Question: I just did a fresh install of windows 8 (+updates) and Visual Studio 2012, and when i run Visual Studio it gives me a compatibility issue and i can't find a way to fix it.

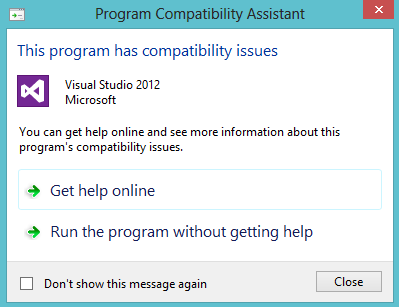
Answer: To get rid of this message, you need to install Visual Studio 2012 Update 3 or later, you can get it from <URL>
or through VS IDE -> Tools -> Extensions and Updates.